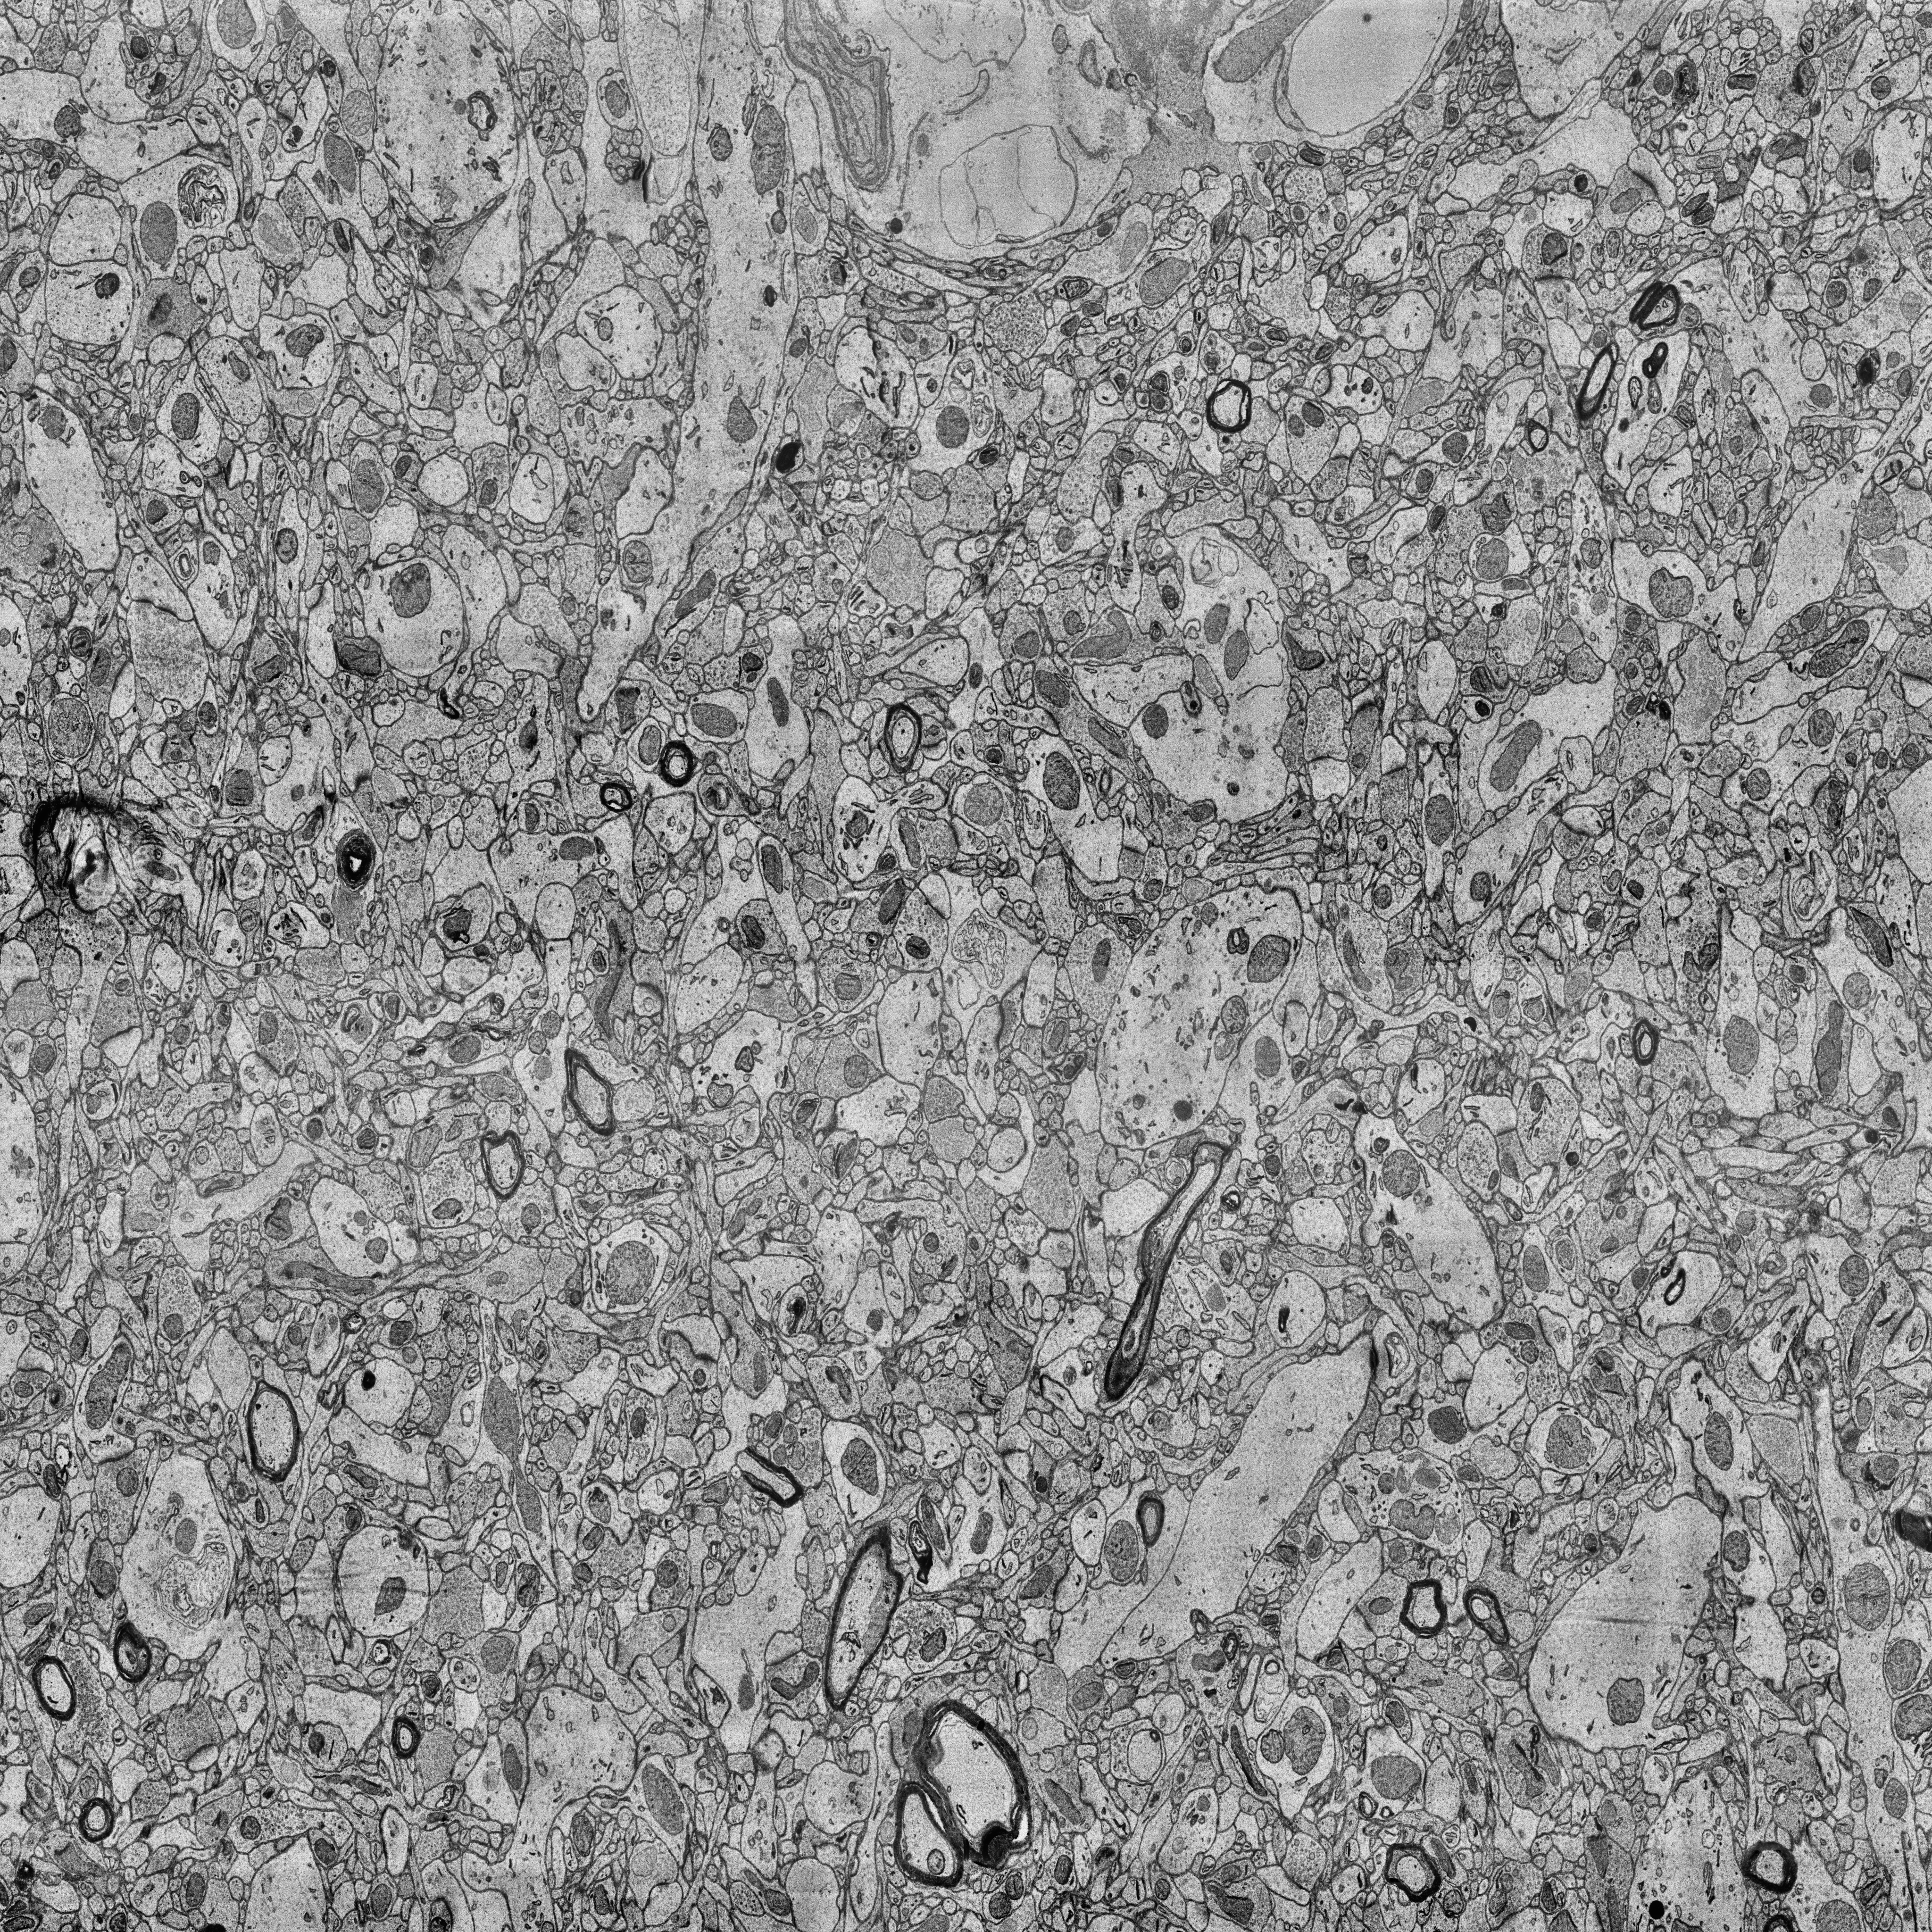
Electron microscopy slice of human cortex tissue
Slice depth (z): 115
Mitochondria instances in slice: 495